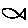
Label: fish